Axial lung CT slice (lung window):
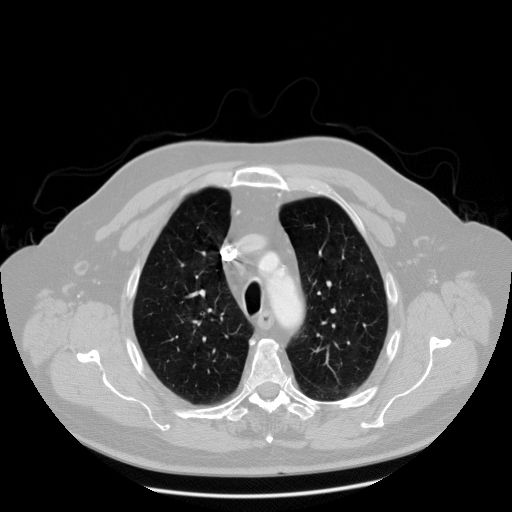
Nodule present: no